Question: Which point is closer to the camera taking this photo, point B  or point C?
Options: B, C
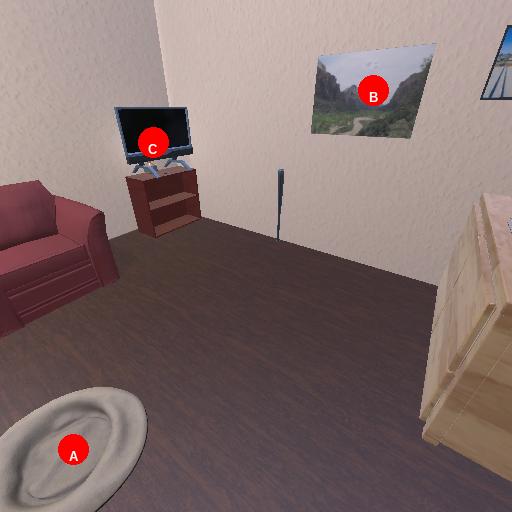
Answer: B